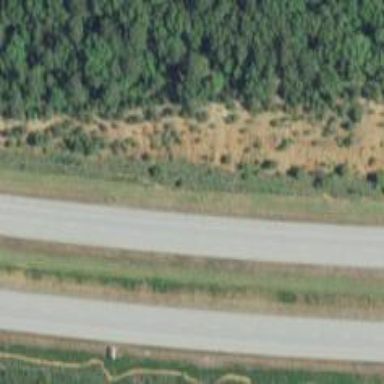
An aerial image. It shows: This image shows trunk highway that functions as expressway.